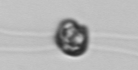
Label: flagellate_morphotype1